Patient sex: F
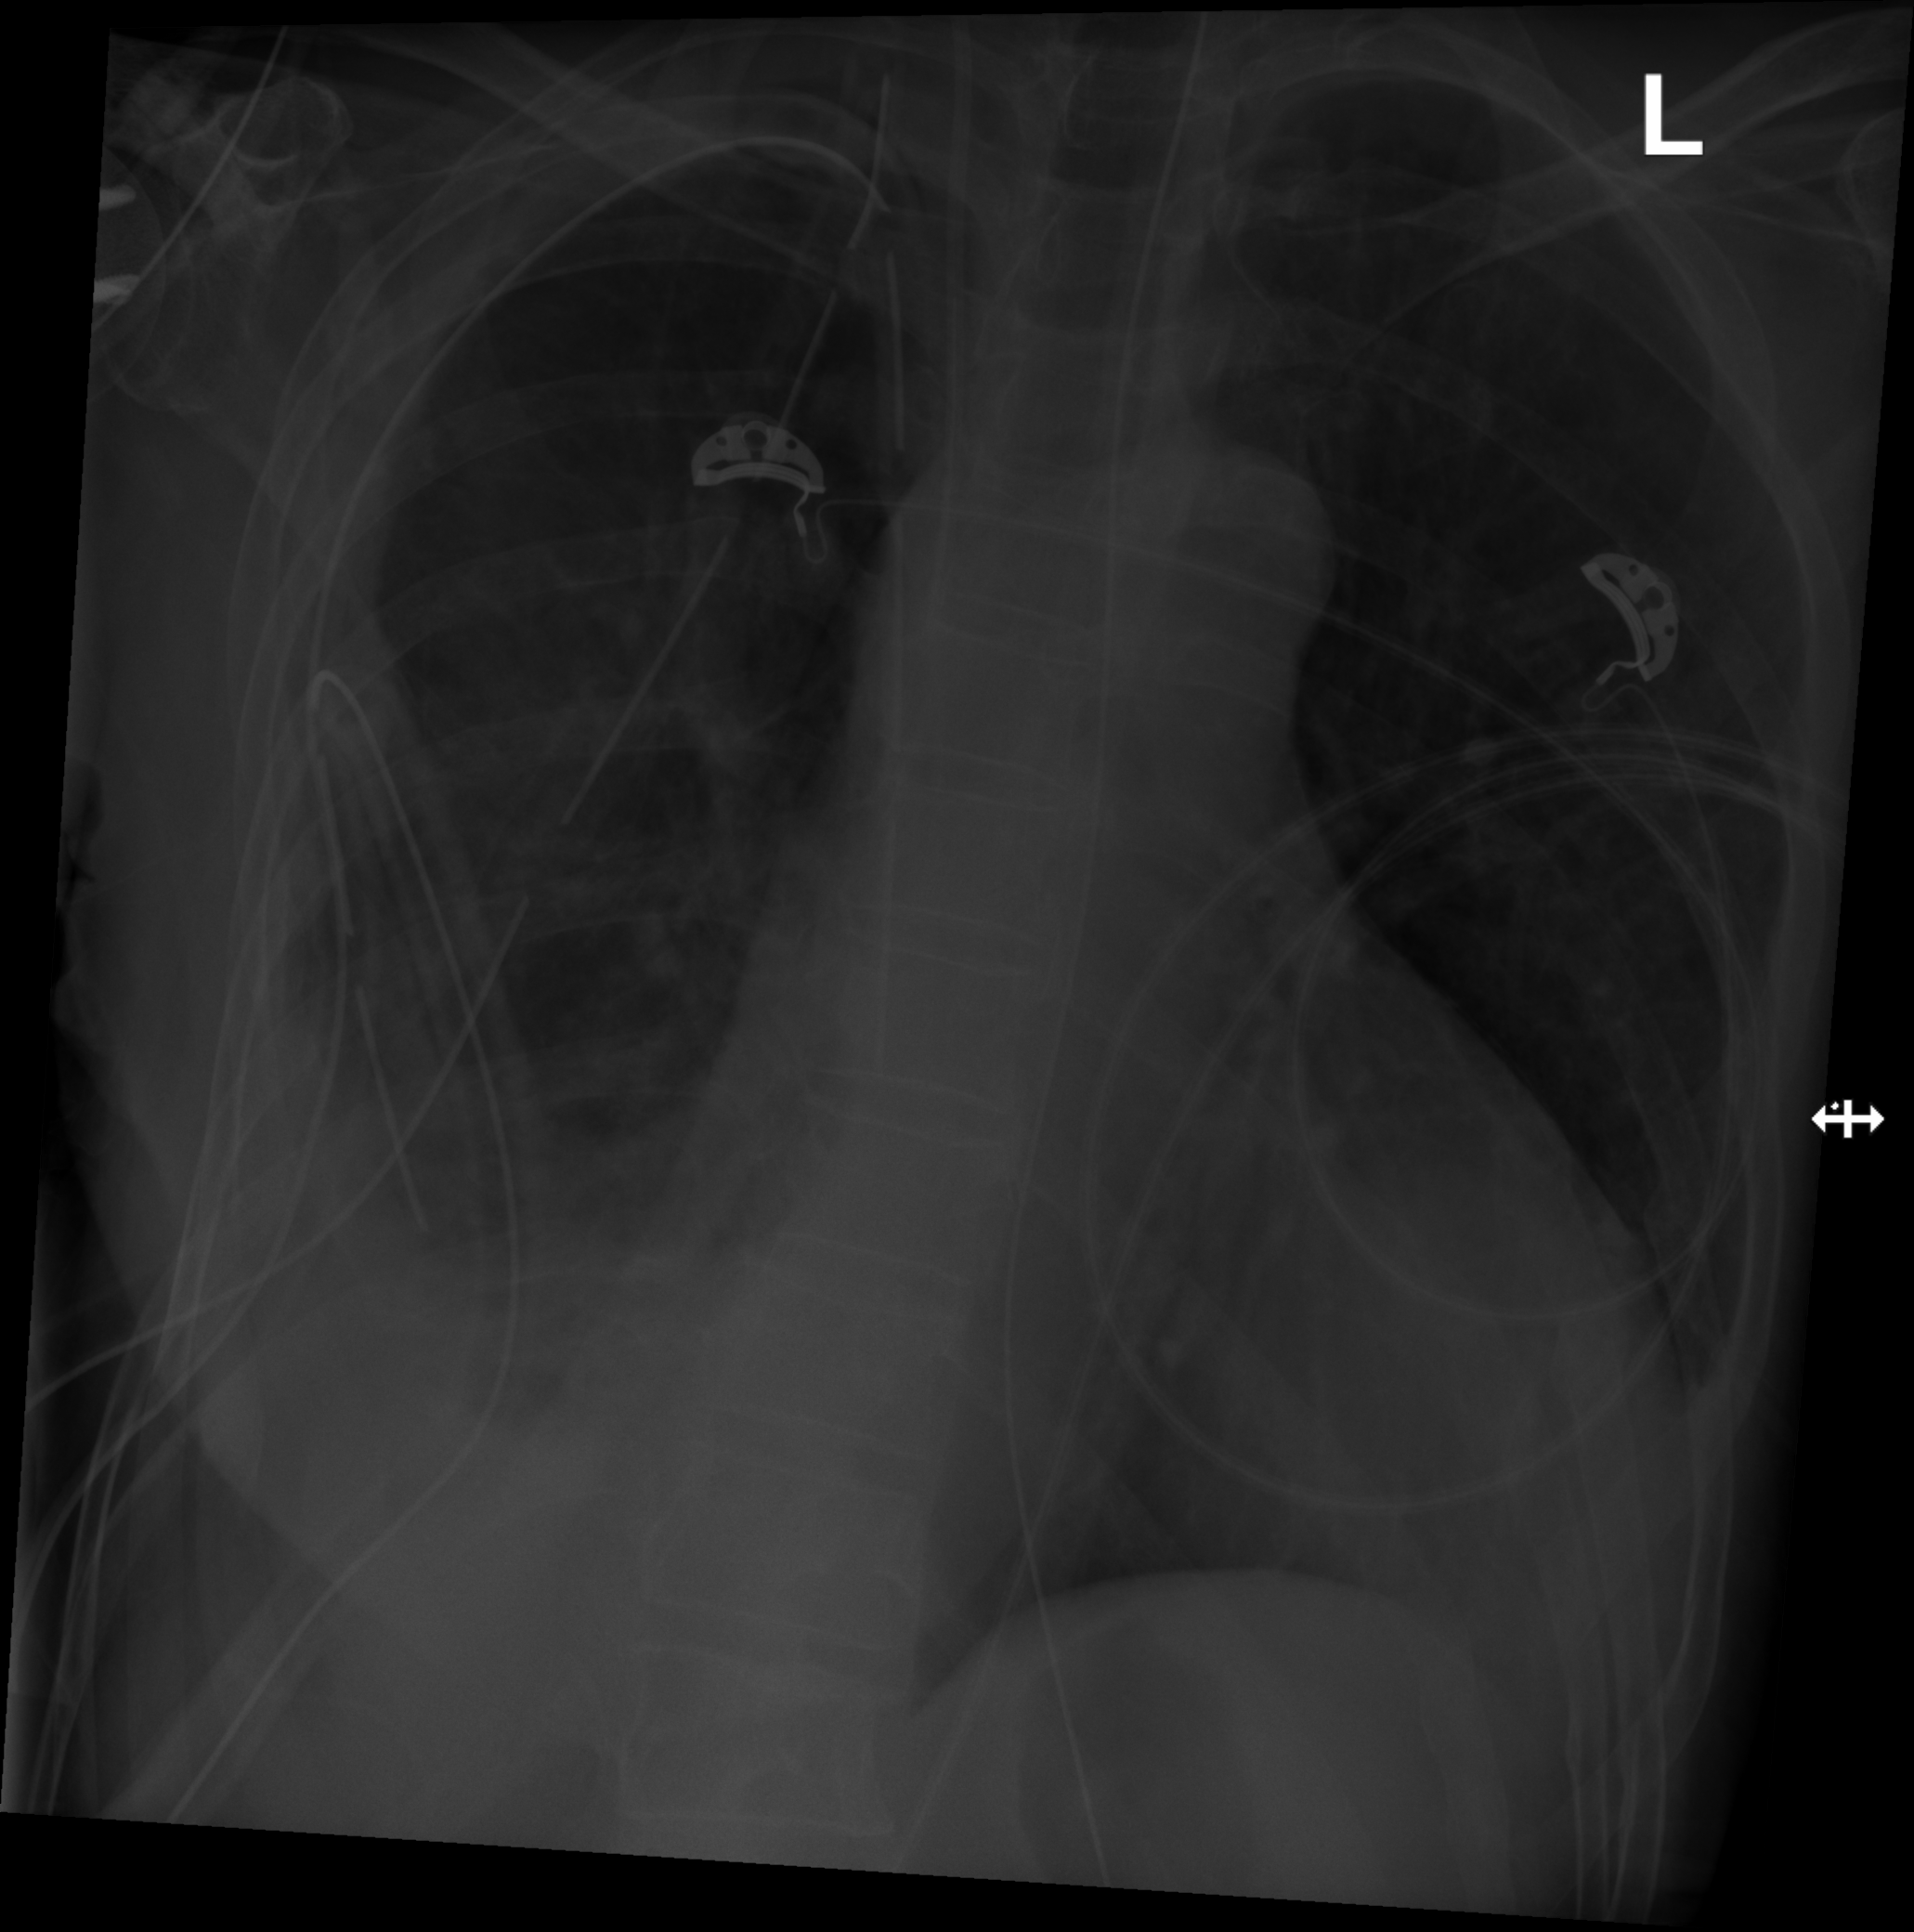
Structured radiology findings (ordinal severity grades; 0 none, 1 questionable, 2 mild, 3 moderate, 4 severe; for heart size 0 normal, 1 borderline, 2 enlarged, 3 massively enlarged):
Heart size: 0
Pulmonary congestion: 2
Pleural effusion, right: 1
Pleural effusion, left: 3
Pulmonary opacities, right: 0
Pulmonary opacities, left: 2
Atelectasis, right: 2
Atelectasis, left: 3